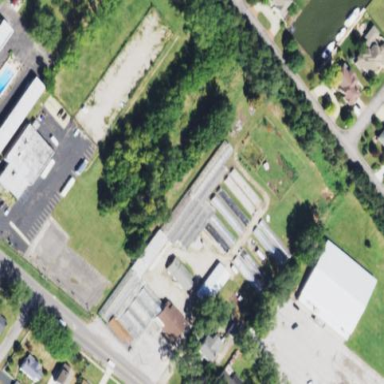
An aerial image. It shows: Garden center shop.